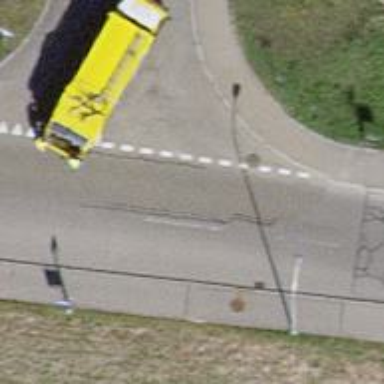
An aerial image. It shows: Public transport stop position.